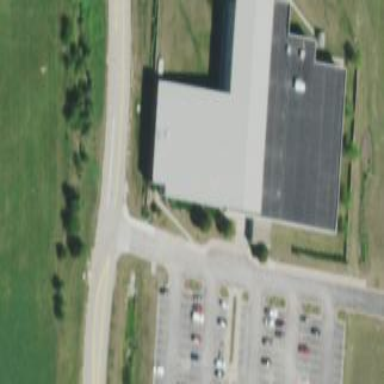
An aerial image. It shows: Public building.